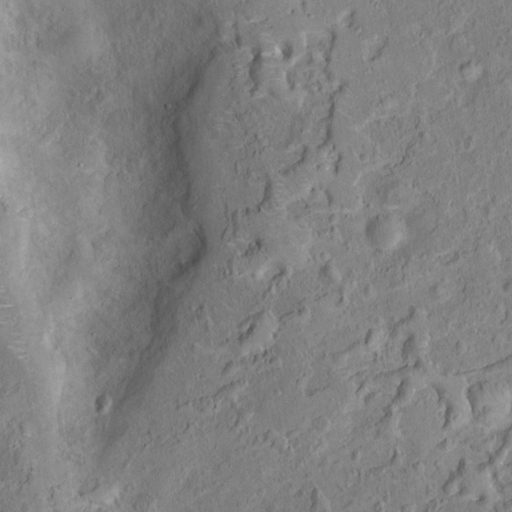
Classes present: Background, Cone